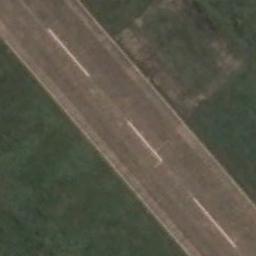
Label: runway